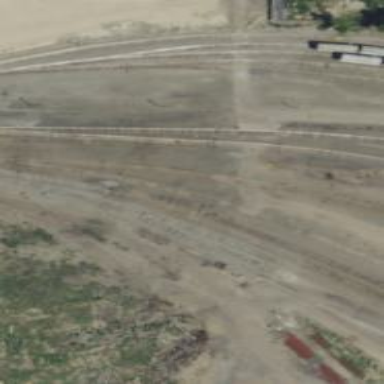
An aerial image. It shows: Railway siding with rails.